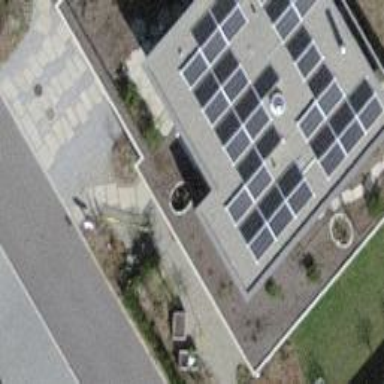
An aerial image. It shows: Solar power generator with photovoltaic panels.